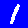
Digit: 1